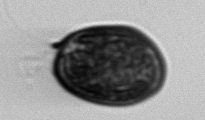
Label: Prorocentrum